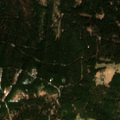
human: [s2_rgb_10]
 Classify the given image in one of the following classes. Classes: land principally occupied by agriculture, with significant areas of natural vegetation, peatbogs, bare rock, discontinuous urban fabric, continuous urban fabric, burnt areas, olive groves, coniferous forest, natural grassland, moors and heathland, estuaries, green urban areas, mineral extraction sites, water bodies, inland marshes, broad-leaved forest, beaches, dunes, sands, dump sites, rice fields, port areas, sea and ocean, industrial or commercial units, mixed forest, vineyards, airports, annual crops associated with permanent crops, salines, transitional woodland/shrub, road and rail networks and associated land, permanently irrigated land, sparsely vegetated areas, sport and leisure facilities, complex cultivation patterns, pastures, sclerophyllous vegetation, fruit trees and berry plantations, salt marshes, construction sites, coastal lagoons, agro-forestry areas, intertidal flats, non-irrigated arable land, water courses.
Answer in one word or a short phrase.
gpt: coniferous forest, mixed forest